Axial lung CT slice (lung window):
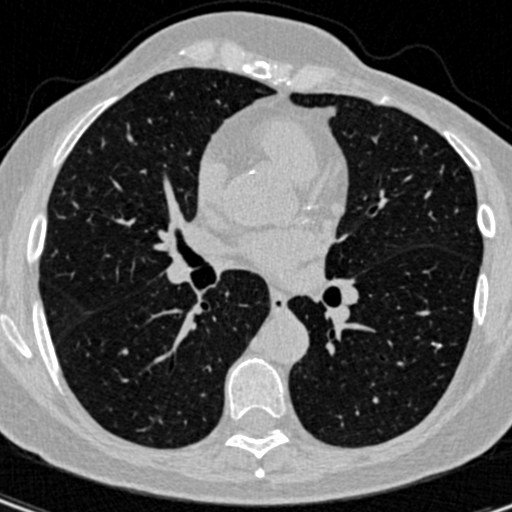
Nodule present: no